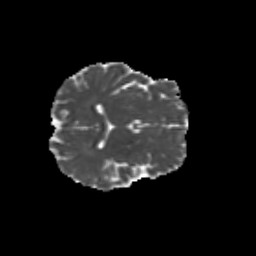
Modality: MD
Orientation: axial
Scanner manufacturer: siemens
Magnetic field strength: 3 T
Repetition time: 9.2 s
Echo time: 0.084 s